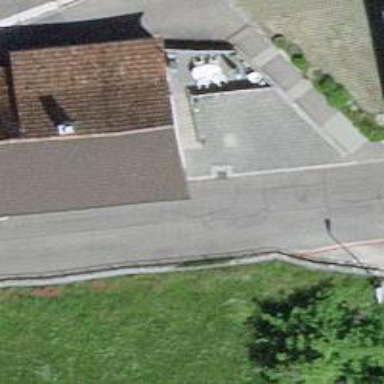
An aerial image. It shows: Semi-detached house.